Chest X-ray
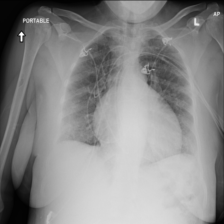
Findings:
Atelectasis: negative
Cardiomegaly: negative
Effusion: positive
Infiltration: negative
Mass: negative
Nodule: negative
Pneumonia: negative
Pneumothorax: negative
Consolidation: negative
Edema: negative
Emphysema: negative
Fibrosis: negative
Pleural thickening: negative
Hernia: negative